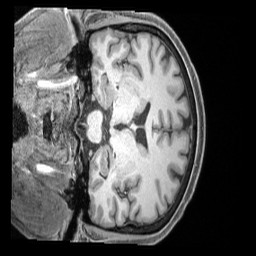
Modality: T1w
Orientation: coronal
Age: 36
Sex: male
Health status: ill
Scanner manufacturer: siemens
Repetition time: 2.4 s
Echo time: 0.00231 s